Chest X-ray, AP view. Patient: 37 years old, sex M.
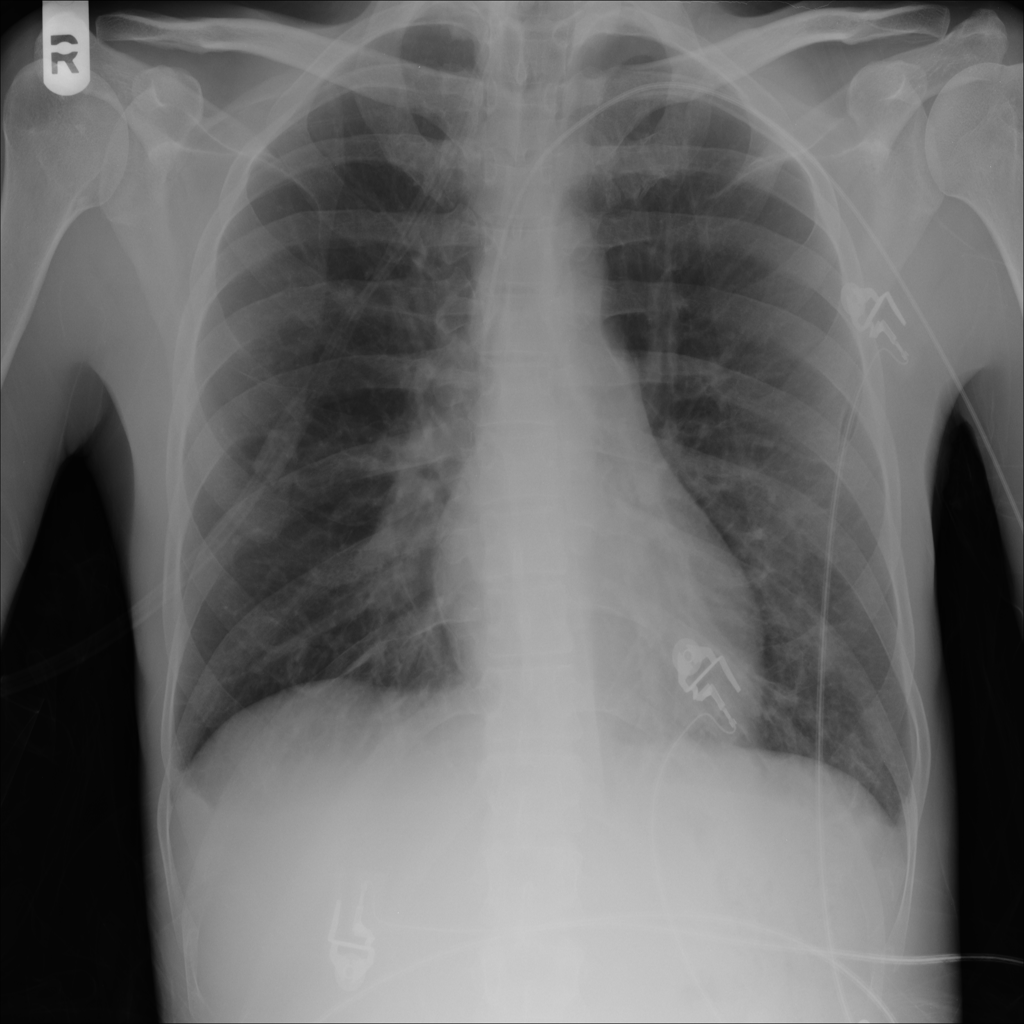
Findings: Effusion, Infiltration